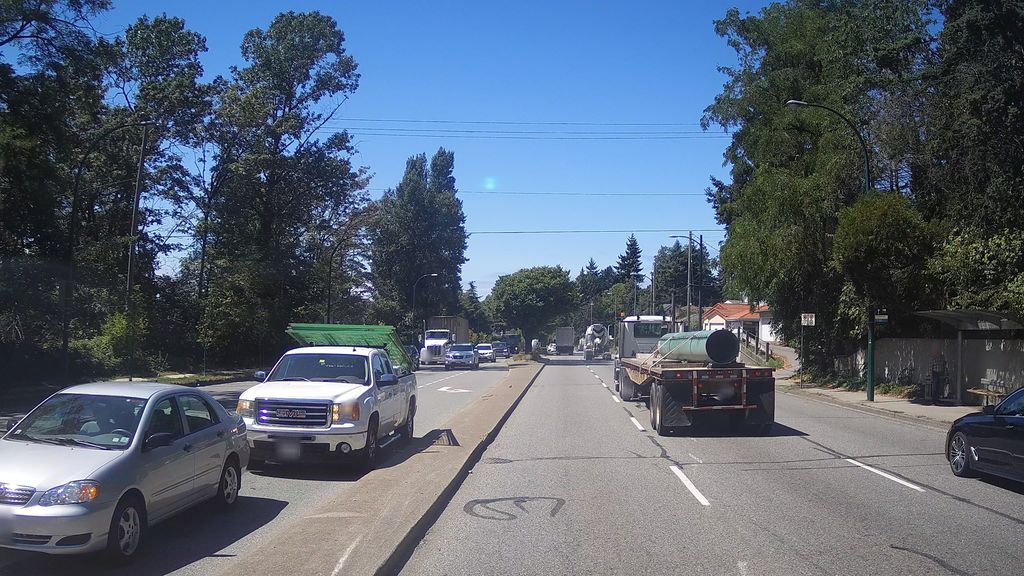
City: vancouver